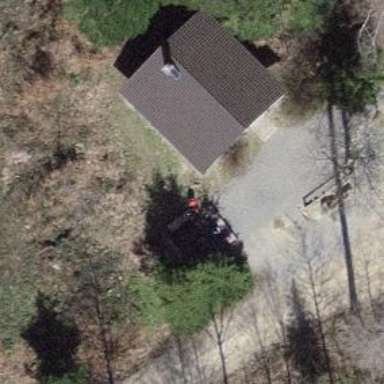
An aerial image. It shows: Hut.